Interaction volume radius: 10 \u00c5
Interaction volume height: 30 \u00c5
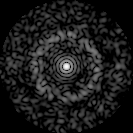
Disorder parameter: 0.816